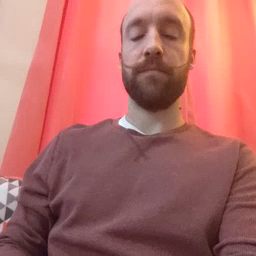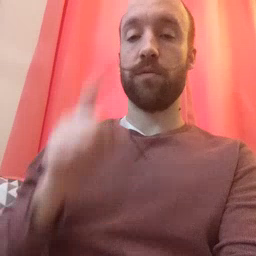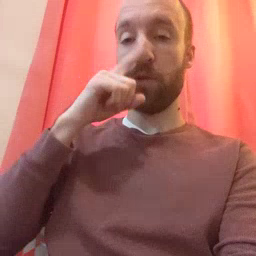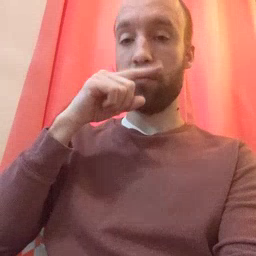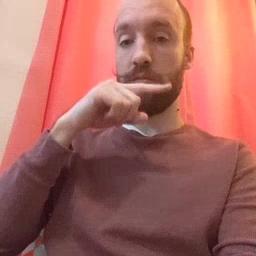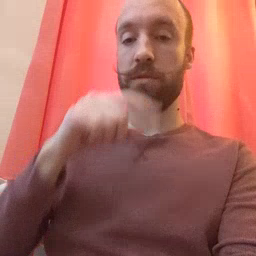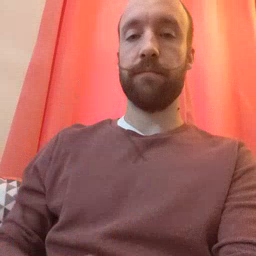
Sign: mouse